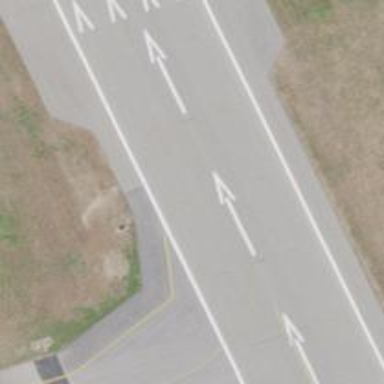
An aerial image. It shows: Asphalt runway with displaced threshold at the airport.